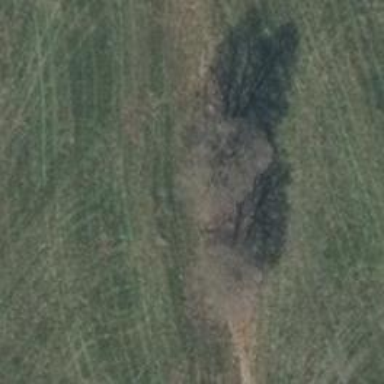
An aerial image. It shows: Deciduous tree with broadleaved leaves.